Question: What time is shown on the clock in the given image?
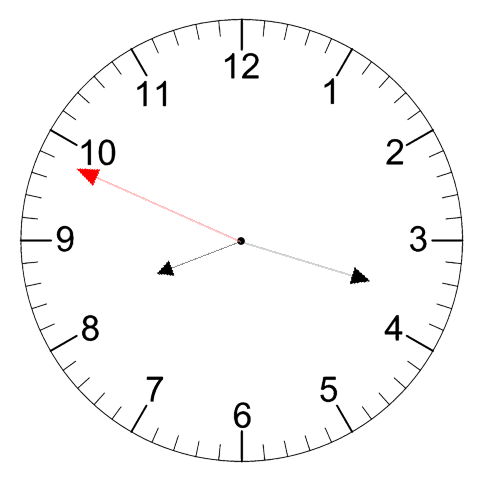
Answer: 08:17:49